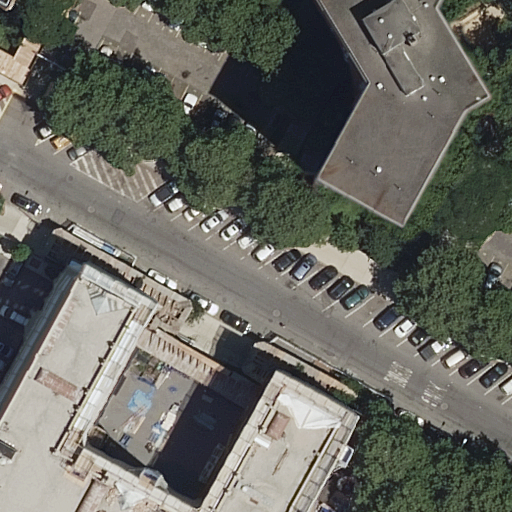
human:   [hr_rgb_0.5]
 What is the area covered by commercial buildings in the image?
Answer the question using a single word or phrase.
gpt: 0m2

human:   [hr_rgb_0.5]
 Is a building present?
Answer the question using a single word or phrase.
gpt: yes

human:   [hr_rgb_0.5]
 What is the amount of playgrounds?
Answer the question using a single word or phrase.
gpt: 1

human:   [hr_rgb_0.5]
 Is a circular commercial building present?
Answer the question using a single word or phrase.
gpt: no

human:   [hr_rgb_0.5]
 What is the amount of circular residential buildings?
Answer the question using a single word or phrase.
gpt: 0

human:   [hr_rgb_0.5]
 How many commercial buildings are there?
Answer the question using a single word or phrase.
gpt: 0

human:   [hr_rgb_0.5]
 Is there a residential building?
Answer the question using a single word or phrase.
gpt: yes

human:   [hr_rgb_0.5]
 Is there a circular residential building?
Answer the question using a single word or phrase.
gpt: no

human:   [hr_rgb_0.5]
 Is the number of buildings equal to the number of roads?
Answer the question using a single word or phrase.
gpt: no

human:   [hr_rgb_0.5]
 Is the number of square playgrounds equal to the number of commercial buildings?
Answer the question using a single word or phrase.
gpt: yes

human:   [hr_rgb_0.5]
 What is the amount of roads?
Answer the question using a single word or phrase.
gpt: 2

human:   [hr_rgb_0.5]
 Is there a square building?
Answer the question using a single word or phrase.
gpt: no

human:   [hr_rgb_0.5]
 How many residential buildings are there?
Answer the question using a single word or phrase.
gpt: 2

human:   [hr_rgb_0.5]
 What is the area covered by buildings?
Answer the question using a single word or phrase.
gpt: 2509m2

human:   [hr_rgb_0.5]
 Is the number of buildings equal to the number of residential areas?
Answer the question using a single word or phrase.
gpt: no

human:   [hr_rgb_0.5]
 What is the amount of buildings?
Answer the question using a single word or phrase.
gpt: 3

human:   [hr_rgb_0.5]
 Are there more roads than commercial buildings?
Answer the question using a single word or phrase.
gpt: yes

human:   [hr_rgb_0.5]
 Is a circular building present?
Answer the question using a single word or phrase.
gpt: no

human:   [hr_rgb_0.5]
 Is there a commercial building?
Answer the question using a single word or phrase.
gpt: no

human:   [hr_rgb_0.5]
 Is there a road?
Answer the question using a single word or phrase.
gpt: yes

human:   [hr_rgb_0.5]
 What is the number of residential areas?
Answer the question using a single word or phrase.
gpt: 1

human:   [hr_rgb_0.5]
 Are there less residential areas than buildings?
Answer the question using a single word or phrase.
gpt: yes

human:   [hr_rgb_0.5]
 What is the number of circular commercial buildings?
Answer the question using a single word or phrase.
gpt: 0

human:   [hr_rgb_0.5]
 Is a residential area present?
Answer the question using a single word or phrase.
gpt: yes

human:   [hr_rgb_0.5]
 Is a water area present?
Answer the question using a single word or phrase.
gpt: no

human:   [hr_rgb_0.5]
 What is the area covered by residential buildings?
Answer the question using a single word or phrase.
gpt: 1152m2

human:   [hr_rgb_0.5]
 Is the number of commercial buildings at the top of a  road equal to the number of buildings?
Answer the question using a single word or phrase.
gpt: no

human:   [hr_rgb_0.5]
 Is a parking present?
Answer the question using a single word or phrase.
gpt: yes

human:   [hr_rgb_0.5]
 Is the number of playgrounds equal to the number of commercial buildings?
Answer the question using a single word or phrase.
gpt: no

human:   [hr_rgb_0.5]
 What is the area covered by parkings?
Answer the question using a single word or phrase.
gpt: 1172m2

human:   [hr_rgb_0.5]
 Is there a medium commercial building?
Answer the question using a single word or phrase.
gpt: no

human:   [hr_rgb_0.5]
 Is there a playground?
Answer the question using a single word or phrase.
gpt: yes

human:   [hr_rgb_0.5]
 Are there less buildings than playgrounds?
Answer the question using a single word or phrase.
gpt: no

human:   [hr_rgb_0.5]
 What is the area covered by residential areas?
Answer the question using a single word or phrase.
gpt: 194m2

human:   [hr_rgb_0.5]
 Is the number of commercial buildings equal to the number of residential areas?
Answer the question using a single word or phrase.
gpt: no

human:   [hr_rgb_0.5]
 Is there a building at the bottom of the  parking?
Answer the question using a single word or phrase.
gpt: yes

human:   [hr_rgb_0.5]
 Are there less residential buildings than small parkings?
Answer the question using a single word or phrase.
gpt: no

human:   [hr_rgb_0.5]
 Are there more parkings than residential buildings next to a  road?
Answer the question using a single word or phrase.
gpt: no

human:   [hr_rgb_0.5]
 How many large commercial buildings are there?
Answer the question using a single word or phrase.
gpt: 0

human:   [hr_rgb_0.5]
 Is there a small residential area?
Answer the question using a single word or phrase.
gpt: no

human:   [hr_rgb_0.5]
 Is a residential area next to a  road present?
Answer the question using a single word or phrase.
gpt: yes

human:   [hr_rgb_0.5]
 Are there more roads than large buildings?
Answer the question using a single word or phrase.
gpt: no

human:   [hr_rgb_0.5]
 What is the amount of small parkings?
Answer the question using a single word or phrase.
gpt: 0

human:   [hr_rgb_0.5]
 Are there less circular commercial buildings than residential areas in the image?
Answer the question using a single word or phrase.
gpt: yes

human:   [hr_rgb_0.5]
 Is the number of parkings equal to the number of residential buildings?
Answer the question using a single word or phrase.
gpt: no

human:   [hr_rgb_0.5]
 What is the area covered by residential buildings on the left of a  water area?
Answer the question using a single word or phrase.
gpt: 0m2

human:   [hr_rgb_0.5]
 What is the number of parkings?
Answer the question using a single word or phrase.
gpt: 1

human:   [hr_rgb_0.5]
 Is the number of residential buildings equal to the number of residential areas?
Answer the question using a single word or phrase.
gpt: no

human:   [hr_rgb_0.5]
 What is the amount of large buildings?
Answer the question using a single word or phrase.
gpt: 3

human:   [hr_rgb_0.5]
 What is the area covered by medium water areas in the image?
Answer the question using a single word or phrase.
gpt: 0m2

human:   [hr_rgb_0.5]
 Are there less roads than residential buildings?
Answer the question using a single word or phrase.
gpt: no

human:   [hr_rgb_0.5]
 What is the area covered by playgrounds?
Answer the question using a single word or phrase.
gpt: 3319m2

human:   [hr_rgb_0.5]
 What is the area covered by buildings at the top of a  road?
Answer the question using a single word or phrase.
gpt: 1152m2

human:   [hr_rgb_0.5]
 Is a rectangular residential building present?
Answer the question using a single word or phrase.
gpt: yes

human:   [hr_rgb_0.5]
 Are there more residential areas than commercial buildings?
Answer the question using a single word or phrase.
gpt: yes

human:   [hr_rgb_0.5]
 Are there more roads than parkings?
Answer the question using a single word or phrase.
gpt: yes

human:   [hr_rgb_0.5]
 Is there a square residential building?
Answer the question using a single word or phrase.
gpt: no

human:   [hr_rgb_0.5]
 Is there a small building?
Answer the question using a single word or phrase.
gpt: no

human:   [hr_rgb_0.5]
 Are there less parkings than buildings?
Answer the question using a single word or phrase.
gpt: yes

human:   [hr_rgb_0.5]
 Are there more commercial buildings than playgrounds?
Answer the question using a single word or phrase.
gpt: no

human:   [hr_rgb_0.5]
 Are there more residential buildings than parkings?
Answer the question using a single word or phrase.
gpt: yes

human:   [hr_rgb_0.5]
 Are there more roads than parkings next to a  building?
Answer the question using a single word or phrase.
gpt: yes

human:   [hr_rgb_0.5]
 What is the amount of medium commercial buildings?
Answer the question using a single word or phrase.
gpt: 0

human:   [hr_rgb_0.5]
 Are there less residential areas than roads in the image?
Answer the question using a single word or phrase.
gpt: yes